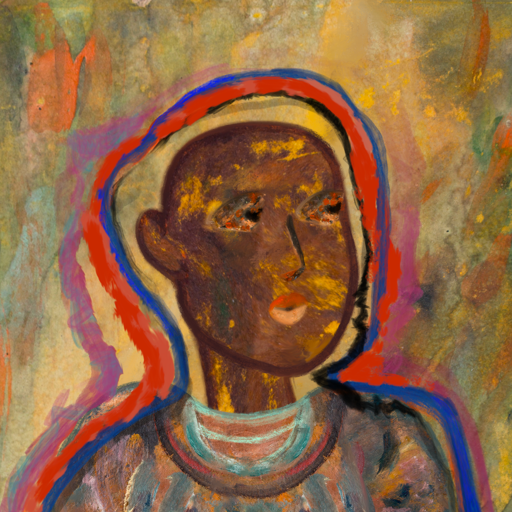
Background: Comrade, Head And Neck Side: Comrade, Face Side: Gypsy_Queen, Bust: Boggyland, Hair Side: Experience, Head Accessory: Blank, Second Necklace: Blank, Necklace: Blank, Baby: Blank